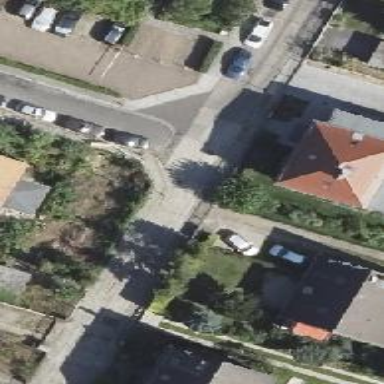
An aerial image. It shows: Residential road with concrete surface.